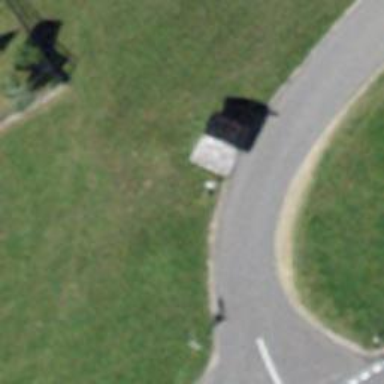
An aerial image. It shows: Recycling container at amenity designated for recycling.